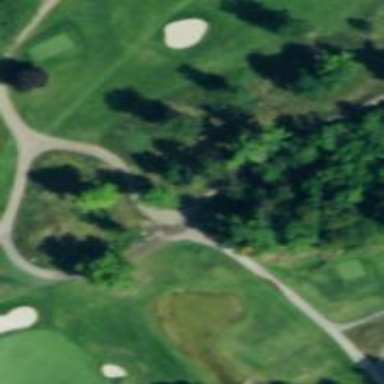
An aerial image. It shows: Path for both roads and golfers.